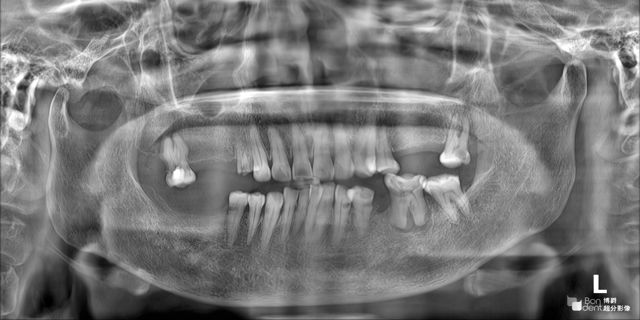
adult